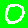
Digit: 0